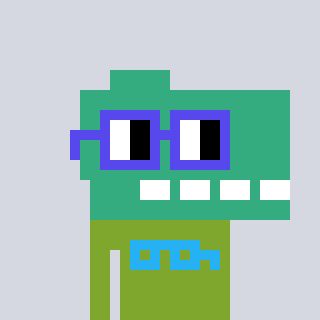
a pixel art character with square blue glasses, a dino-shaped head and a slimegreen-colored body on a cool background